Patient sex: M
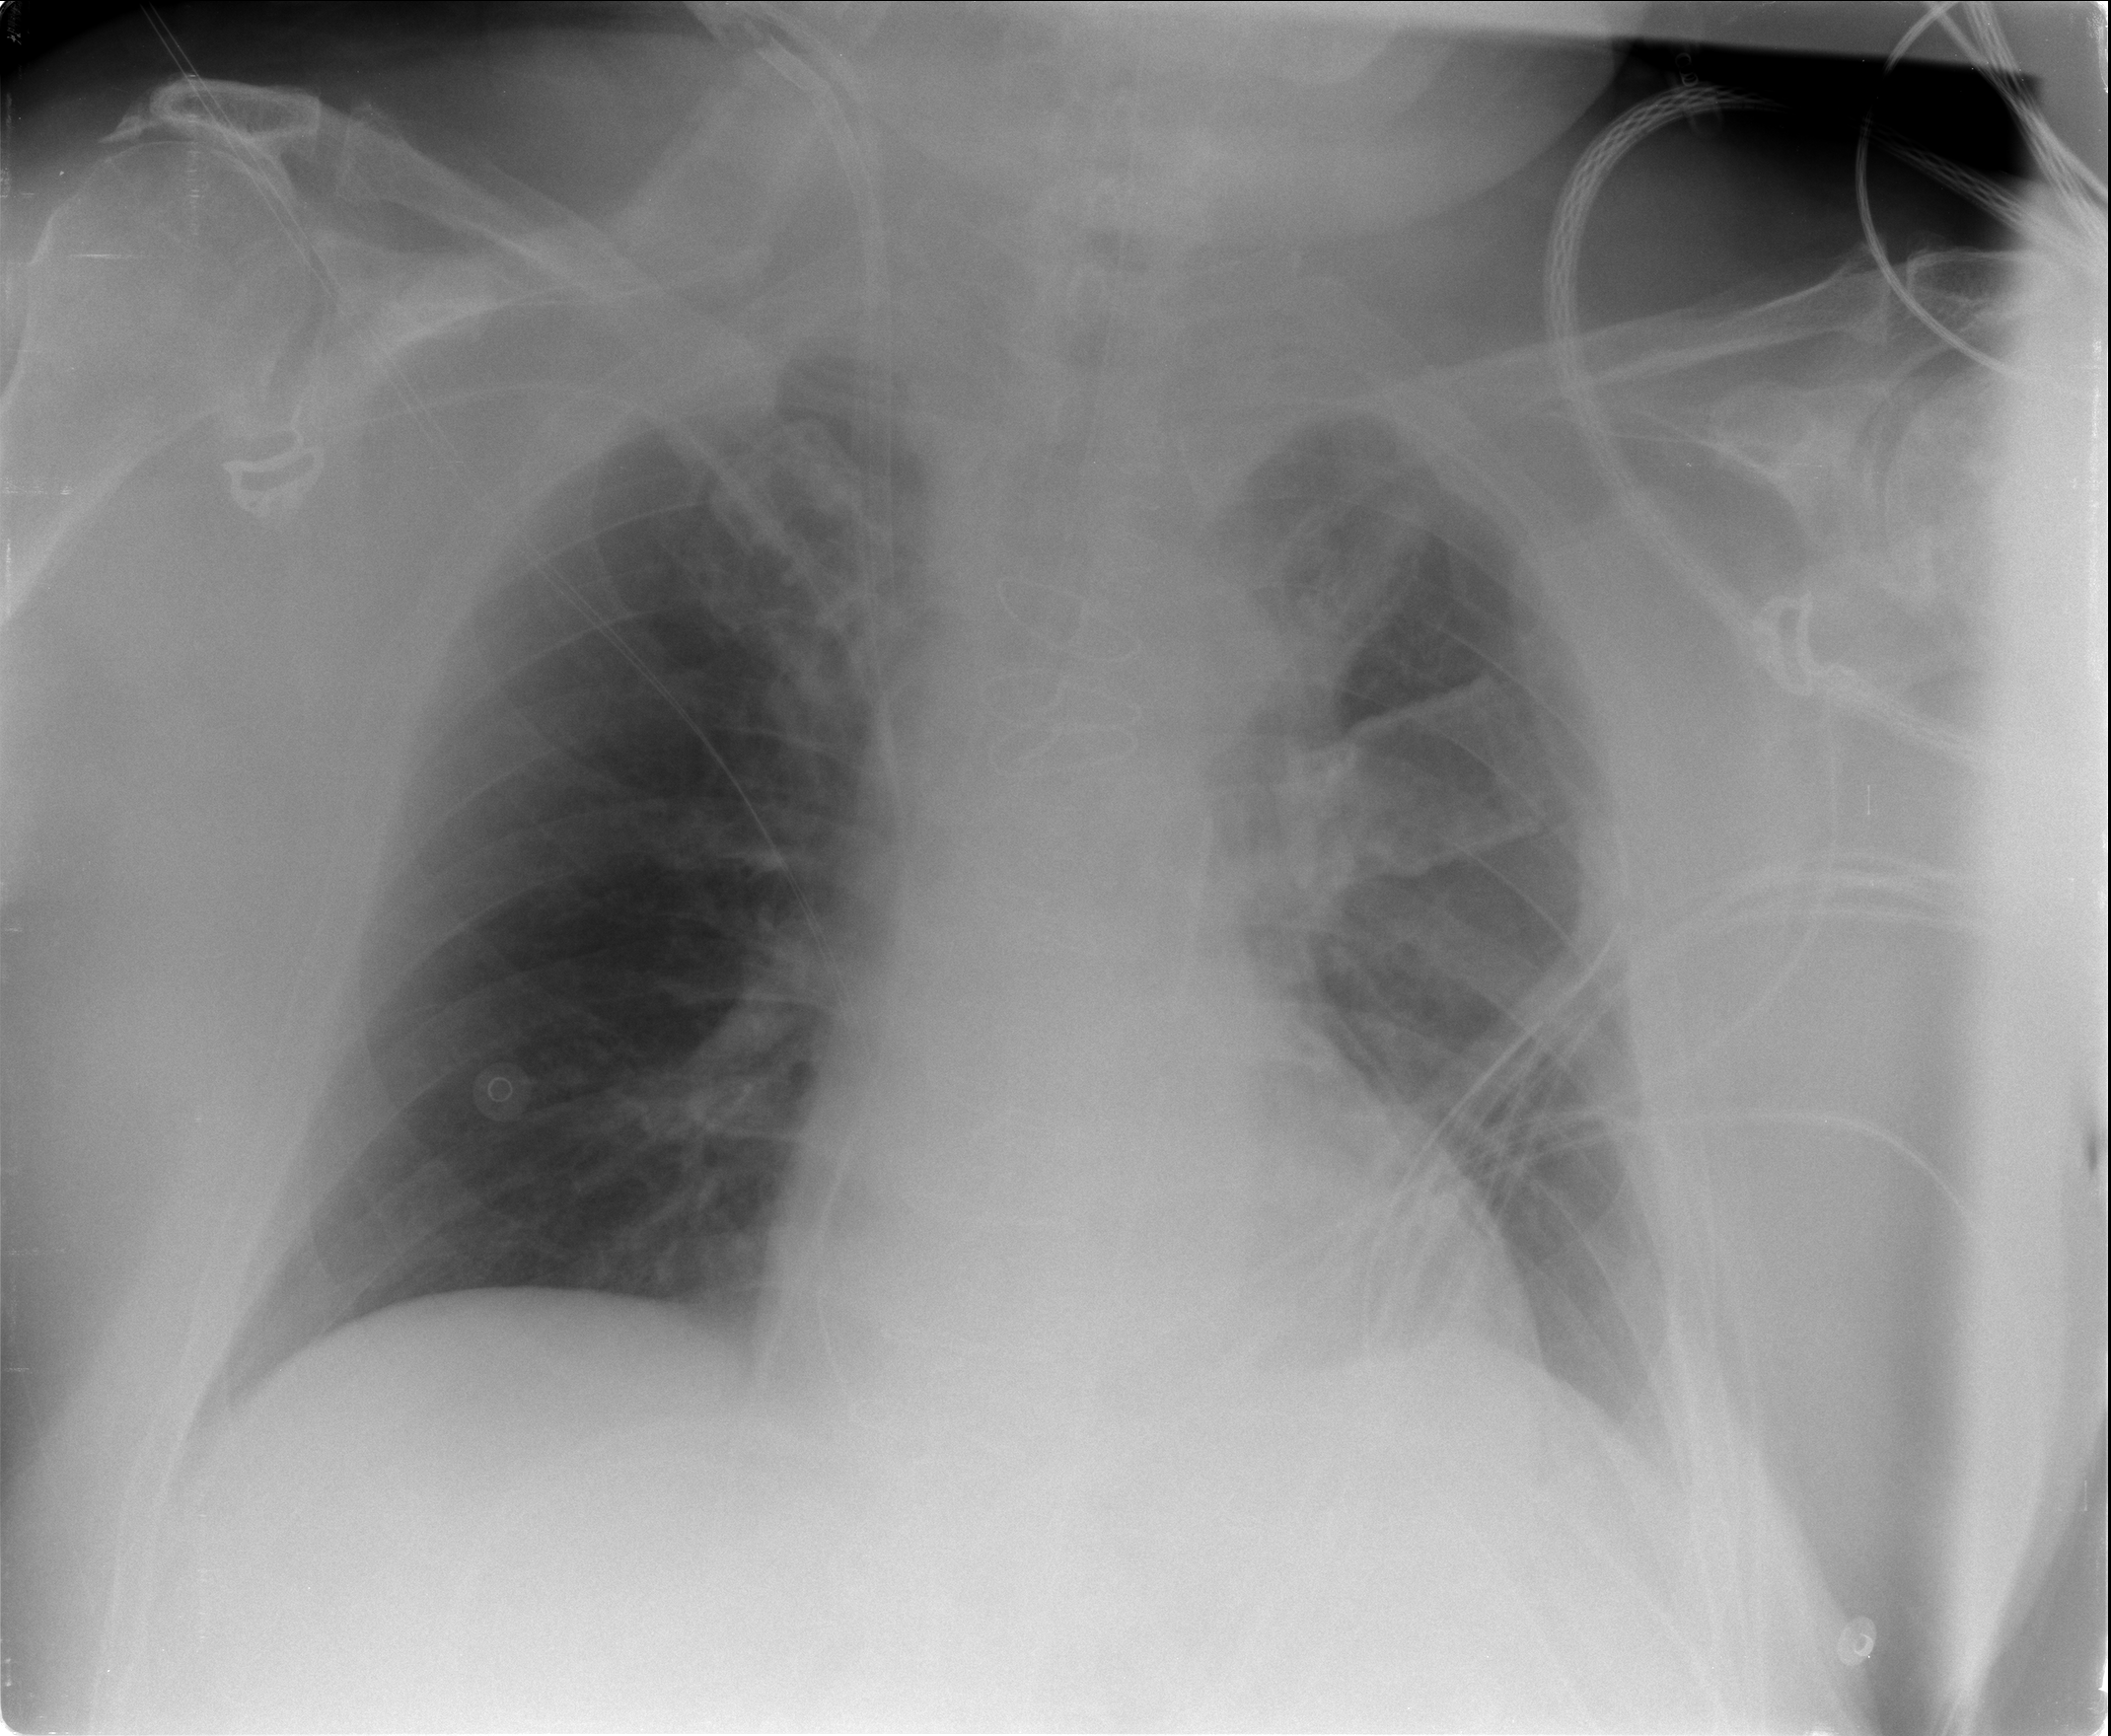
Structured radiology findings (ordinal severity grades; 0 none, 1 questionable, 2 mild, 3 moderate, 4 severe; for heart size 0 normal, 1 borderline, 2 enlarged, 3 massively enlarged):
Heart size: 0
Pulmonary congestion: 0
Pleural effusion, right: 0
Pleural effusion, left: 1
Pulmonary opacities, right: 0
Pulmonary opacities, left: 0
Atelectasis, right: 0
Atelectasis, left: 0